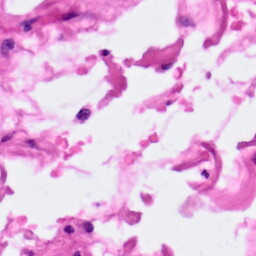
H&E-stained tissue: Pancreatic